Field crop: maize
Growth stage: 2
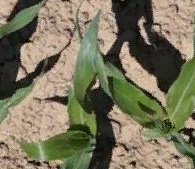
Species: maize